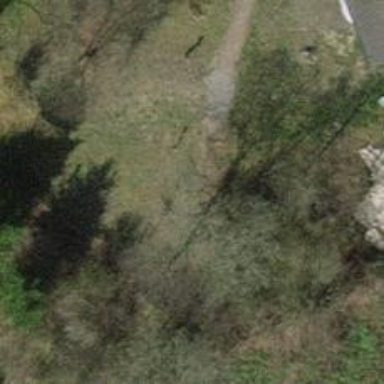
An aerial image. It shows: Path.